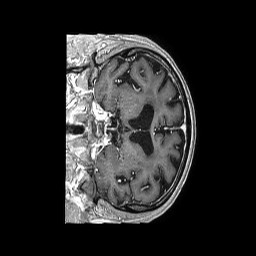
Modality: T1w
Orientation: coronal
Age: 81
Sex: male
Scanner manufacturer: philips
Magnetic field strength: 1.5 T
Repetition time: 0.007802 s
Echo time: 0.003564 s